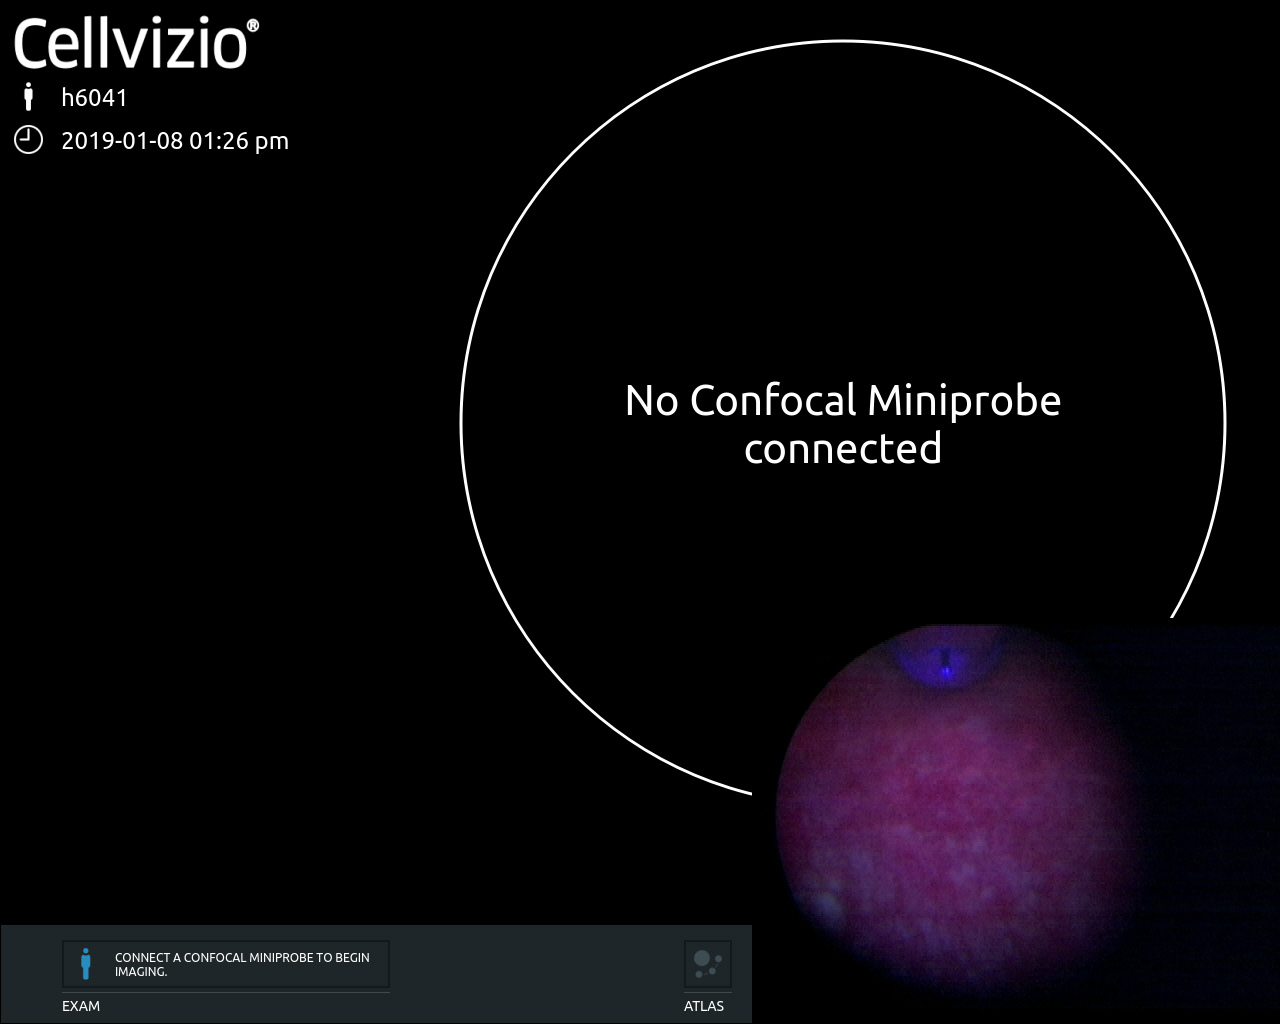
Modality: BLC
Class: Malignant
Subclass: CIS
Lesion: L1
Stage: Tis
Morphology: Non-papillary
Bladder cancer association: Yes